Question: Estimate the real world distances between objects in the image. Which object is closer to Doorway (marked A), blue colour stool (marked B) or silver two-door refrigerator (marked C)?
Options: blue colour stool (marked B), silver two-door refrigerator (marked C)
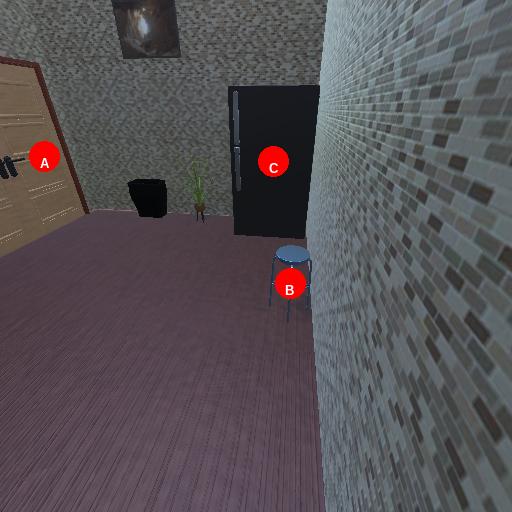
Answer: blue colour stool (marked B)